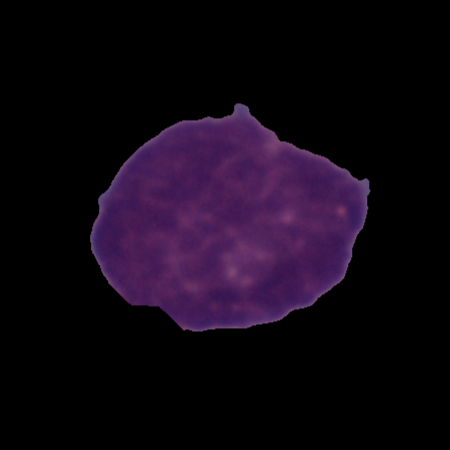
Label: cancer